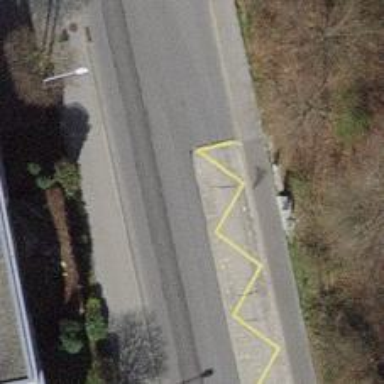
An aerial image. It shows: Public transport stop position.